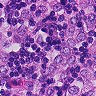
Metastatic tissue present: yes